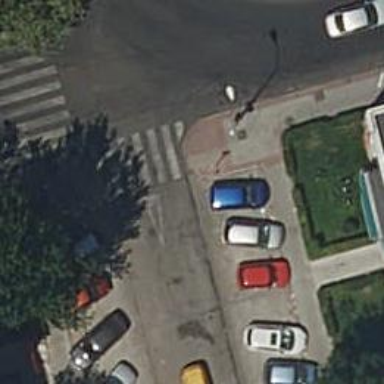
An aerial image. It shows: Bollard barrier.